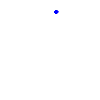
Particle: proton